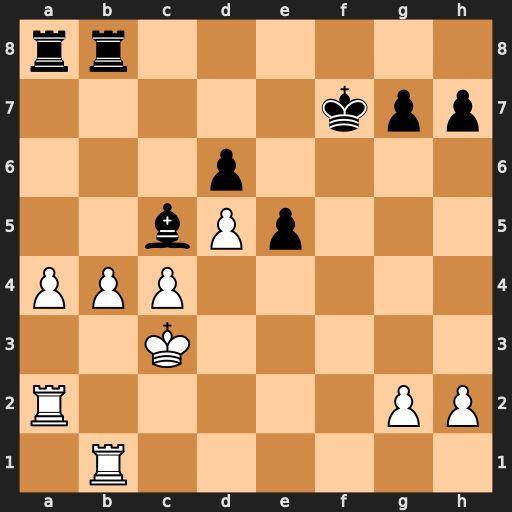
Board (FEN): rr6/5kpp/3p4/2bPp3/PPP5/2K5/R5PP/1R6
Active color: w
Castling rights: -
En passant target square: -
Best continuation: Rf1+ Ke7 bxc5